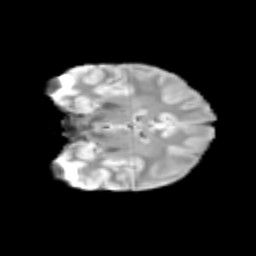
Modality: T2w
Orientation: coronal
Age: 14
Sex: female
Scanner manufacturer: siemens
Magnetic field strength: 3 T
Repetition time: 3.8 s
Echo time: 0.07 s